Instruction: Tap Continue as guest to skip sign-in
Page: checkout
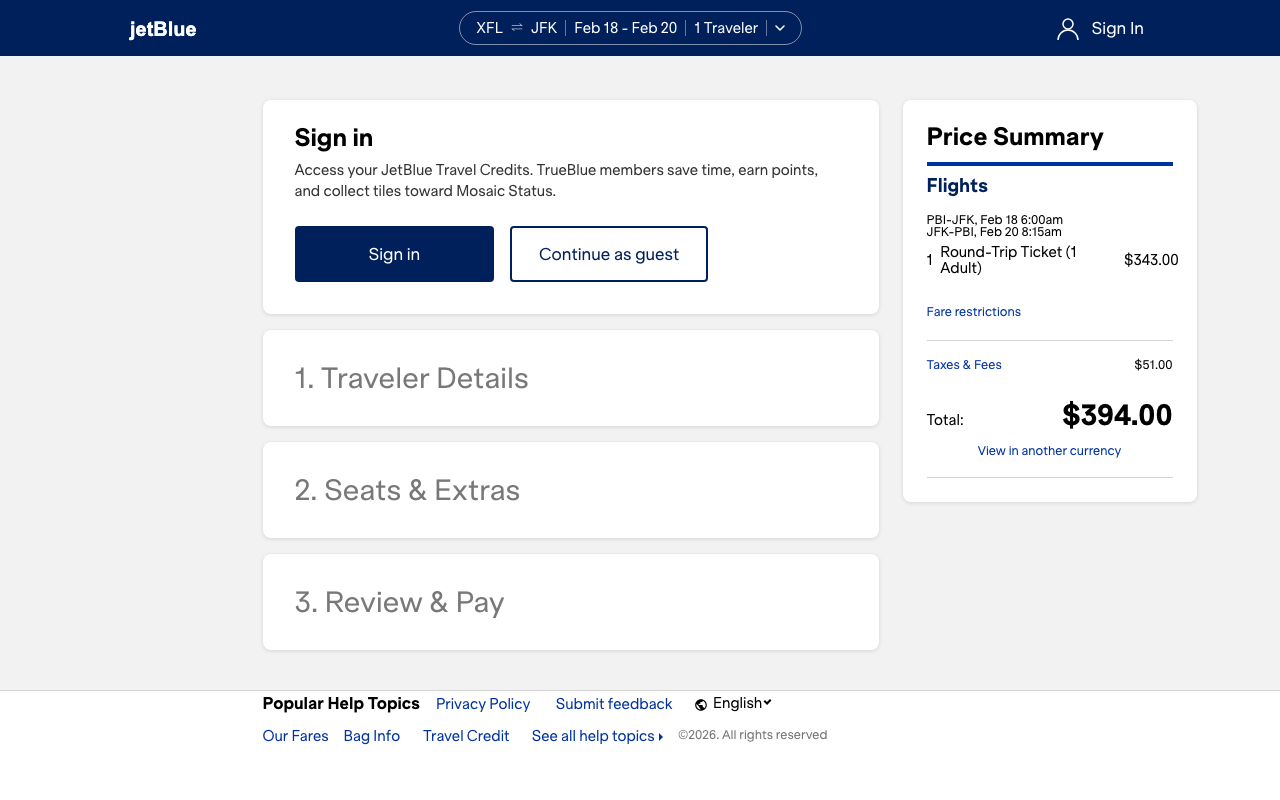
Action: click